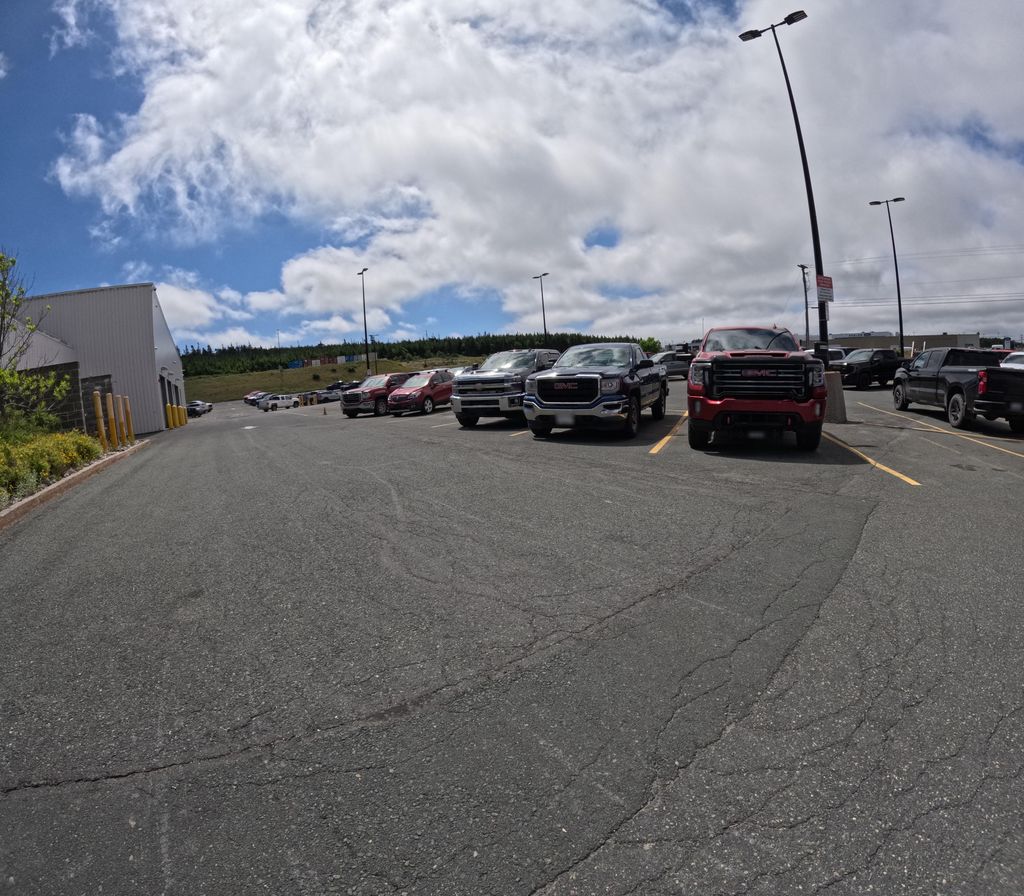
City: st_johns